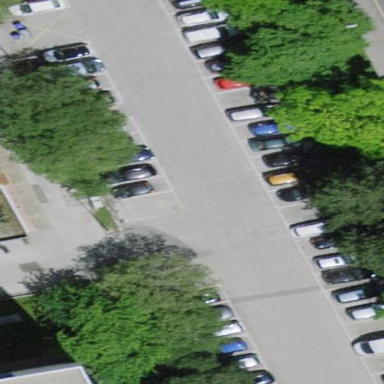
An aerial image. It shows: Street side parking area.